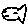
Label: fish